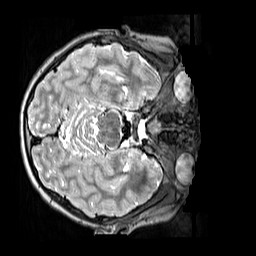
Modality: T2w
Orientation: axial
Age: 10
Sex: male
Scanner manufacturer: siemens
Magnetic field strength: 3 T
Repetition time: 3.2 s
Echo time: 0.408 s